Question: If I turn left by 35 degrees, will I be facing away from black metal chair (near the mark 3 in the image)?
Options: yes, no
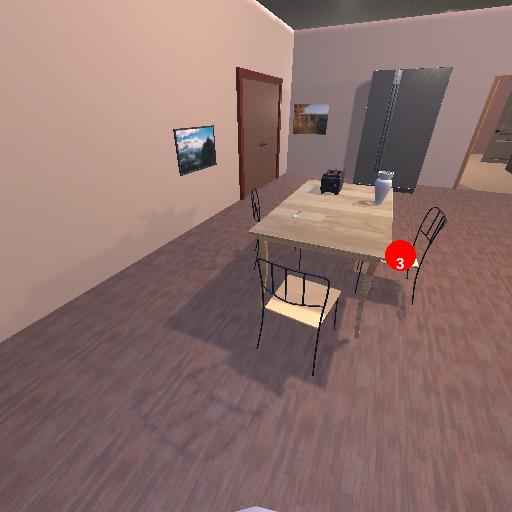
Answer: yes